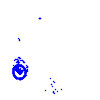
Particle: electron